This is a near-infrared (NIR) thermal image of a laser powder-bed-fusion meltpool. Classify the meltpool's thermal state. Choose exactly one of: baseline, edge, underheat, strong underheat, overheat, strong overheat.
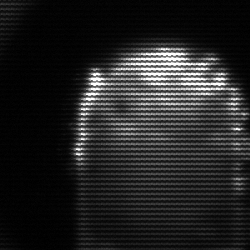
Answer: baseline